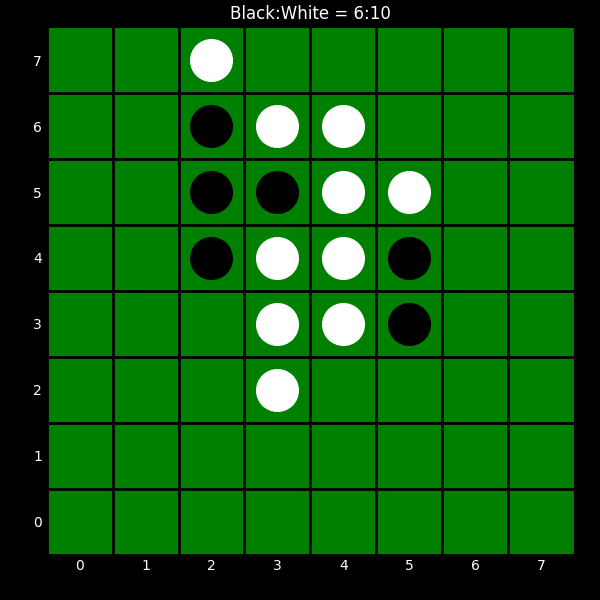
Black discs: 6
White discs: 10